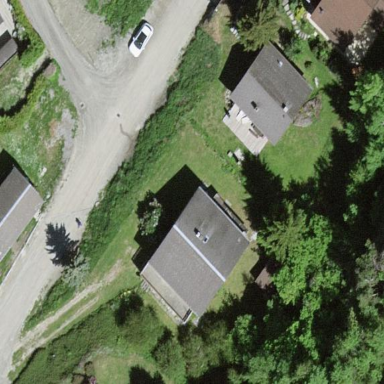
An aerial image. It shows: Simple house.